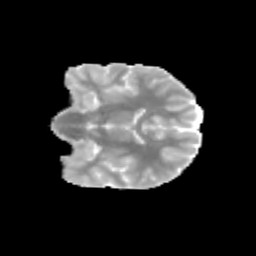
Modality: MD
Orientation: coronal
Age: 13
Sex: male
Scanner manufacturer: siemens
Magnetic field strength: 3 T
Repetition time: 3.8 s
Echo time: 0.07 s